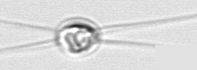
Label: Chaetoceros_danicus